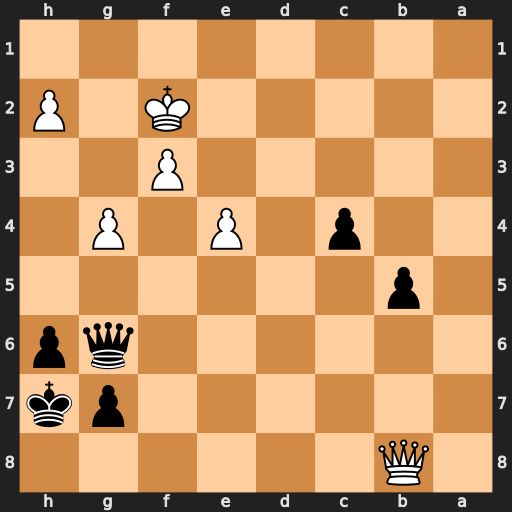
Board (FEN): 1Q6/6pk/6qp/1p6/2p1P1P1/5P2/5K1P/8
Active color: b
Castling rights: -
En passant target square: -
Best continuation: Qc6 e5 c3 Qd6 Qc8